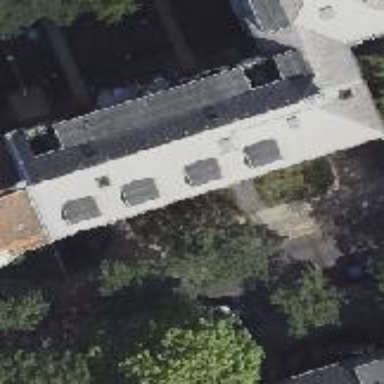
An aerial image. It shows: Hipped roof apartment building.